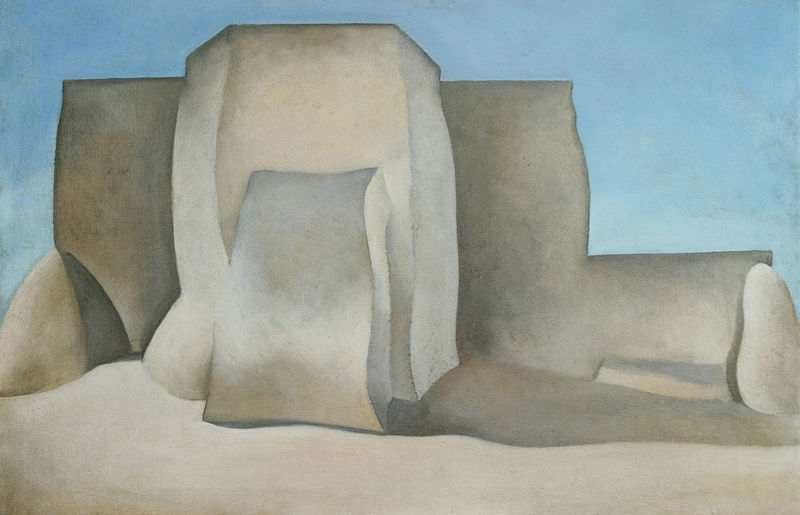
Titel: Ranchos Church
Künstler: Georgia O'Keeffe
Standort: Washington, D.C.
Institution: The Phillips Collection
Schlagwörter: berg, blau, dunkel, felsen, himmel, körper, schatten, weiß, aquarell, komposition, landschaft, ocker, sand, braun, geschwungen, grau, hell, hintergrund, licht, raum, ölbild, haus, beige, malerei, stehen, stein, steine, öl, häuser, sonne, rund, ansicht, bogen, abstrakt, berge, fels, gebirge, kette, modern, sonnenlicht, wüste, formen, linien, schlucht, querformat, glanz, glänzend, surrealismus, abstrahiert, rechtecke, kante, burg, kontur, form, gebilde, organisch, sandfarben, umrißlinien, quader, zentral, weich, kanten, amorph, kuben, findling, bere, kubisch, gouache, kubus, ansichten, gleißend, felsformation, höhlung, oberflächen, weißlich, chirico, o'eeffe, de kooning, klötze, faltbar, gegeneinander, georgie o'eeffe, hrll, lagernd, steinformen